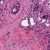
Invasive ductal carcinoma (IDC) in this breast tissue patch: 1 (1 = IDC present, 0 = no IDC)